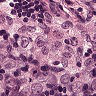
Metastatic tissue present: yes